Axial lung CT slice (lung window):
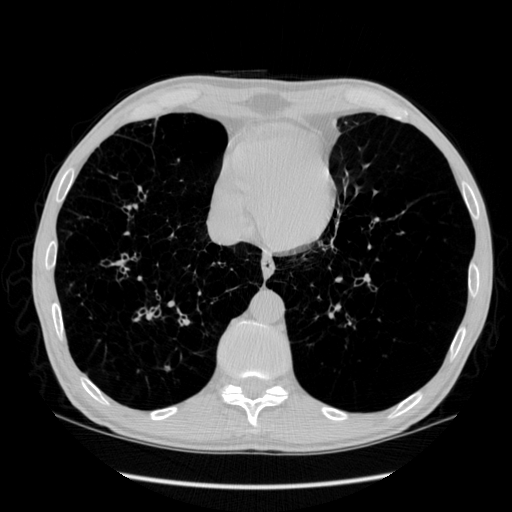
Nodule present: no